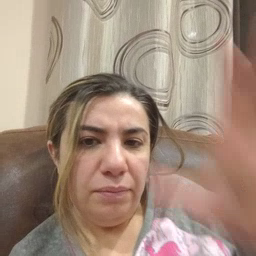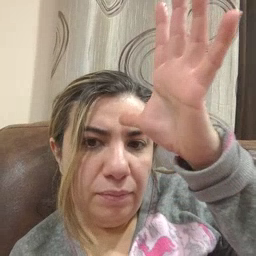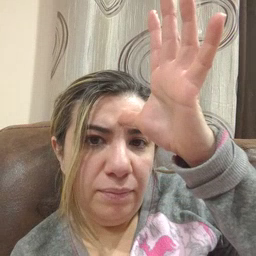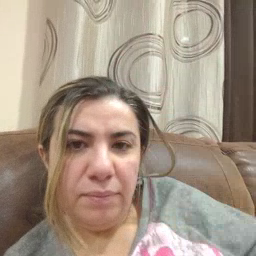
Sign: dad